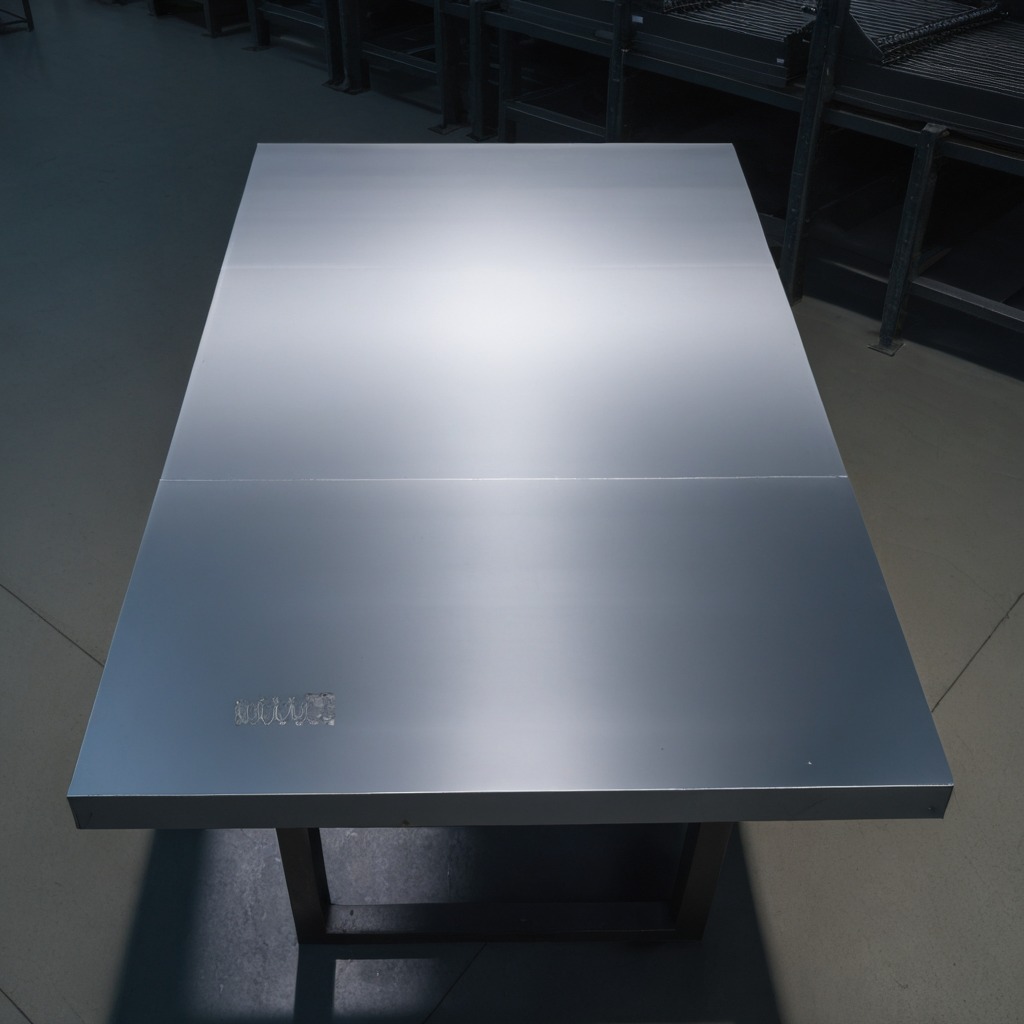
A coiled metal spring is lying on the tabletop in the basement in the evening.